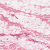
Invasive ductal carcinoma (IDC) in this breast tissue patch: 0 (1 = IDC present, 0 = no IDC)